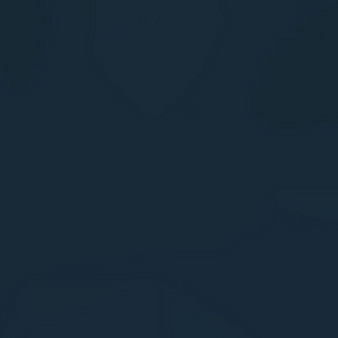
Label: other